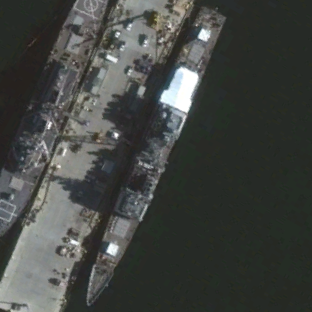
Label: cruiser